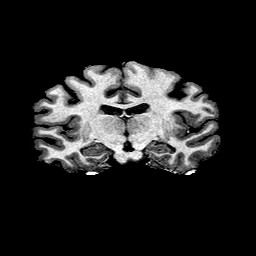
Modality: T1w
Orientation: sagittal
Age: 24
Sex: female
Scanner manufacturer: ge
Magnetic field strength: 3 T
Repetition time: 7.66 s
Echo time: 0.003476 s